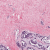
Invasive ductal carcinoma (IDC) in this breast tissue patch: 1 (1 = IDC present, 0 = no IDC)